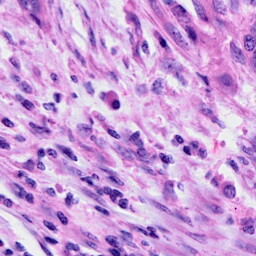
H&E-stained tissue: Cervix